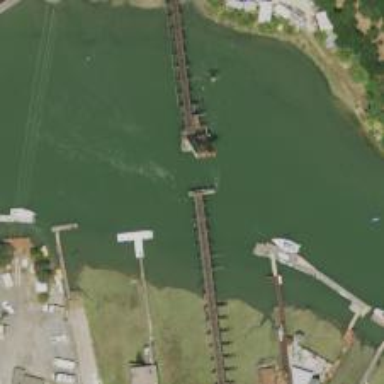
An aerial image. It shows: Disused railway bridge with movable drawbridge.